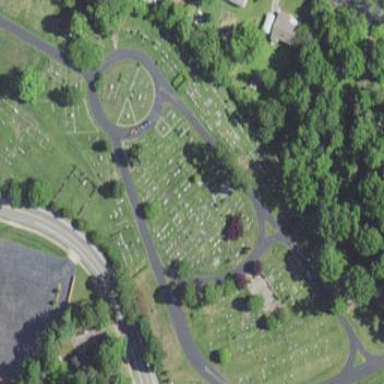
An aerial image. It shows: Cemetery.